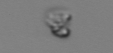
Label: detritus